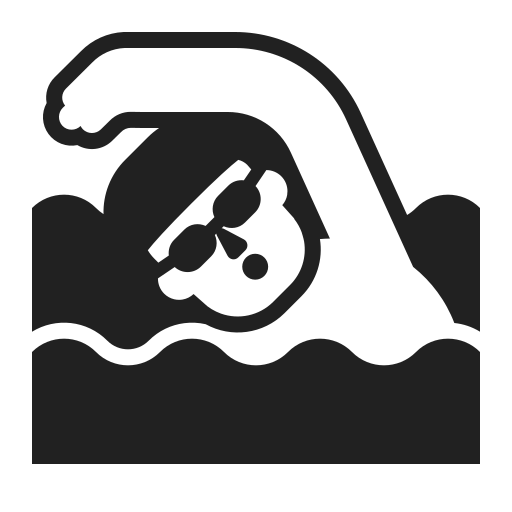
person swimming high contrast default